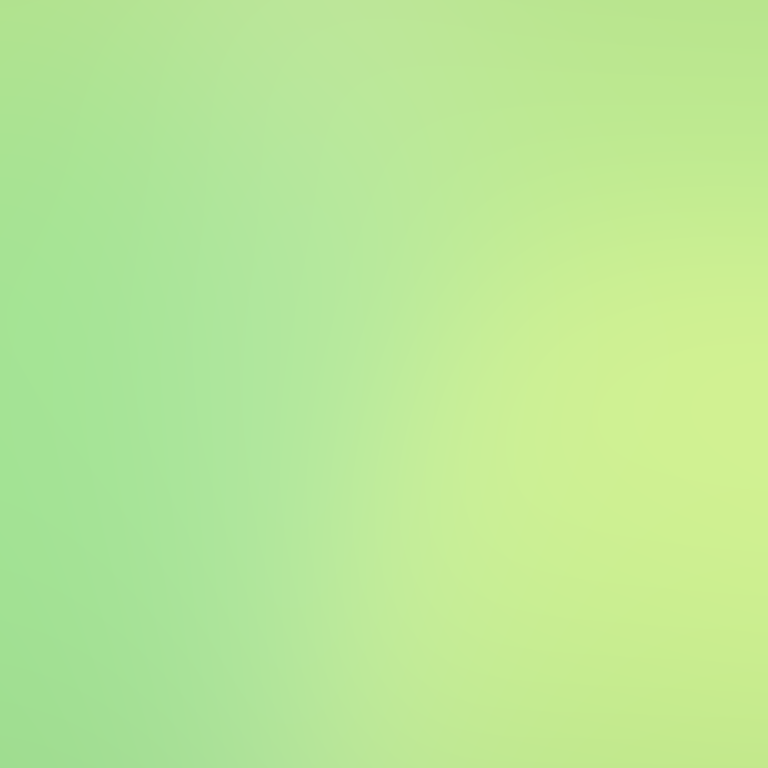
Abstract light effect, smooth gradient from soft green to pale yellow, calm atmosphere, diffuse light, no room, no furniture, no objects.